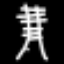
Label: The Eiffel Tower